Field crop: maize
Growth stage: 2
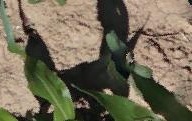
Species: maize